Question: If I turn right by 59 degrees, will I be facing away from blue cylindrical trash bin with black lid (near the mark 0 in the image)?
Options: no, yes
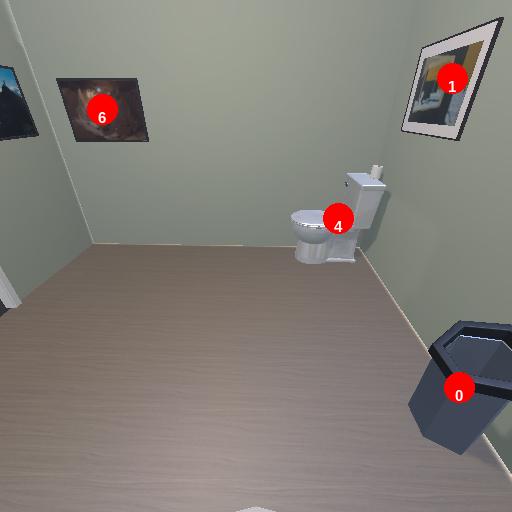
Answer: no